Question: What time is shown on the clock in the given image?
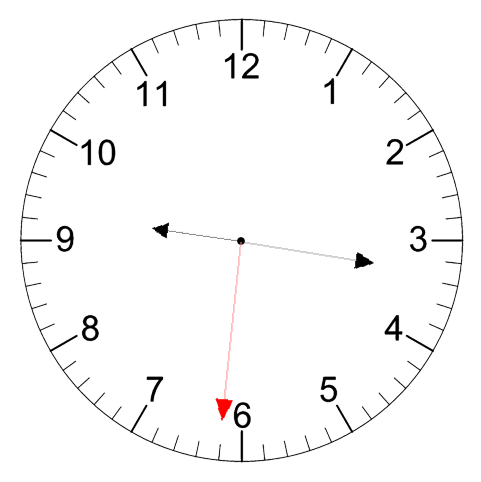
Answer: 09:16:31